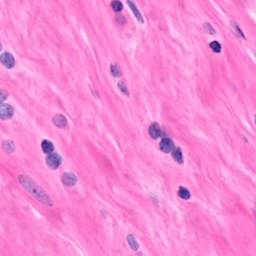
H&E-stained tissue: Breast